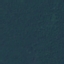
Land use / land cover: Forest